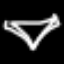
Label: pants